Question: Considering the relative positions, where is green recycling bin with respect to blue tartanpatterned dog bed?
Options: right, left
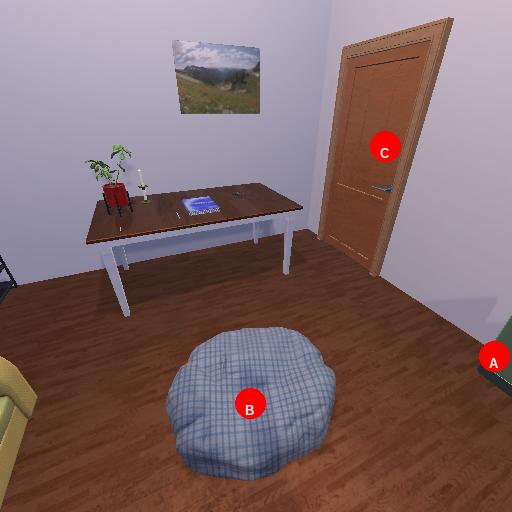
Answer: right